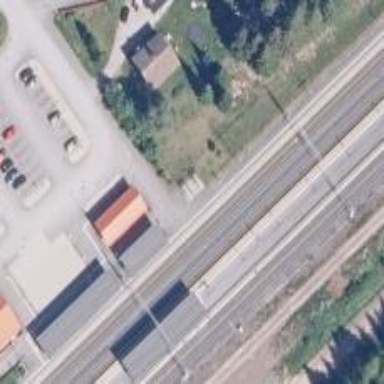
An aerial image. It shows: Platform edge at railway station.